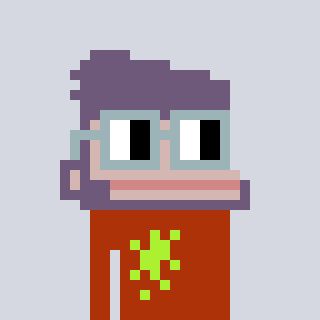
a pixel art character with square dark gray glasses, a ape-shaped head and a hotbrown-colored body on a cool background